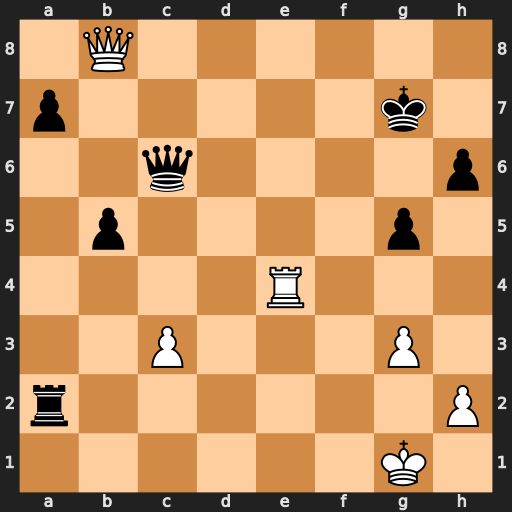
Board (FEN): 1Q6/p5k1/2q4p/1p4p1/4R3/2P3P1/r6P/6K1
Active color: w
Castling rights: -
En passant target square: -
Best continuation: Re7+ Kg6 Qg8+ Kh5 Qf7+ Kg4 h3+ Kxg3 Re3+ Kh4 Qxa2